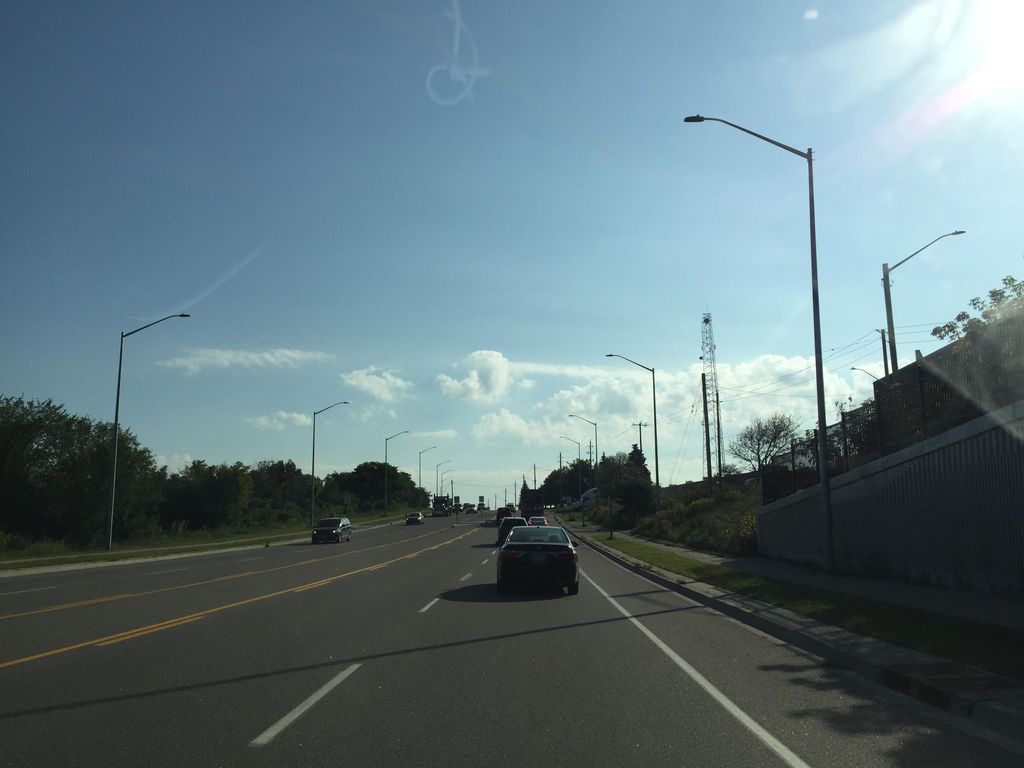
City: kitchener-waterloo